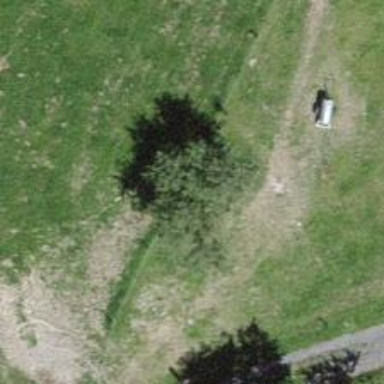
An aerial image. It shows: Single tag "natural: tree."